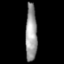
Tissue: lung
Cell type: Fibroblasts
Senescence score: 0.2392
Nuclear area (px): 656
Mean DAPI intensity: 150.756